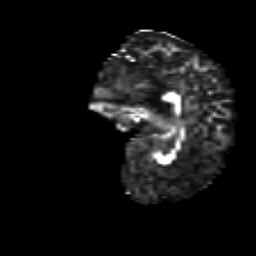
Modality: FA
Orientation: sagittal
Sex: female
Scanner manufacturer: siemens
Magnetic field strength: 3 T
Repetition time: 5 s
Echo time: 0.071 s